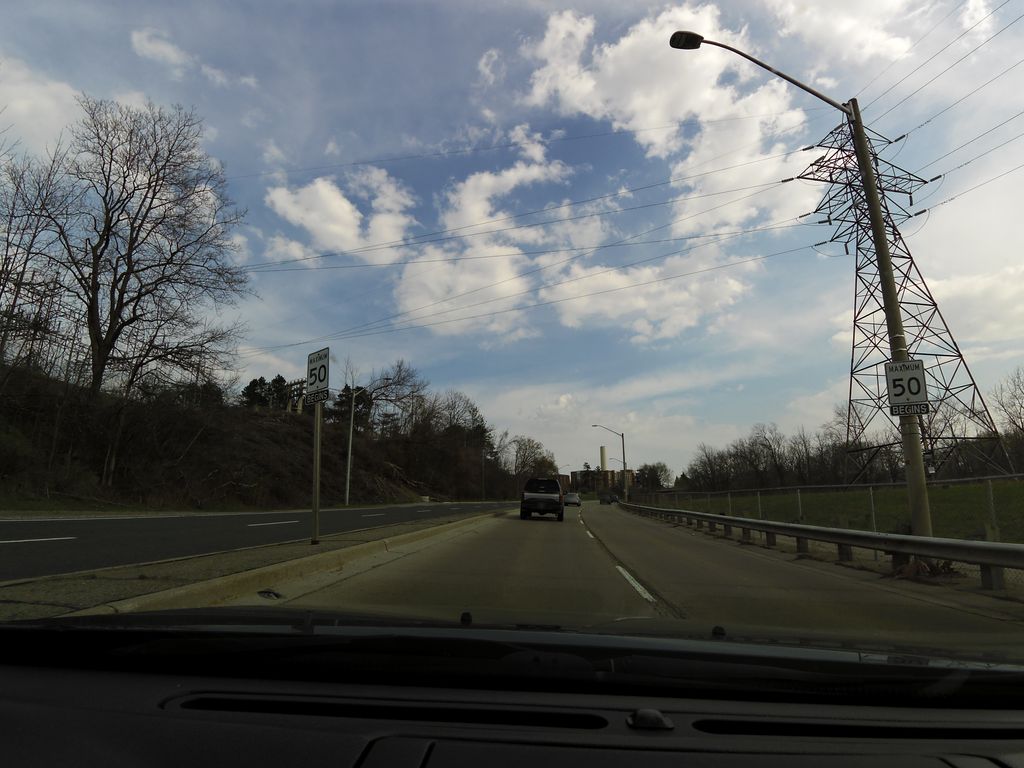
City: hamilton